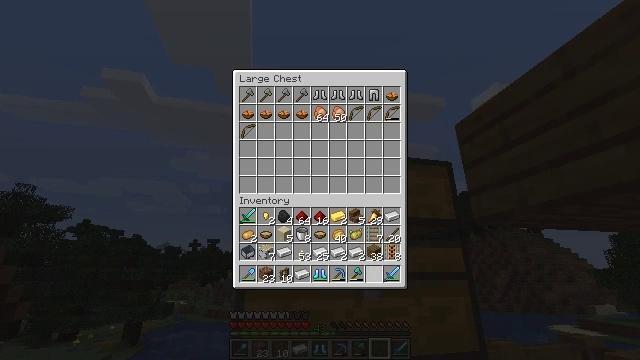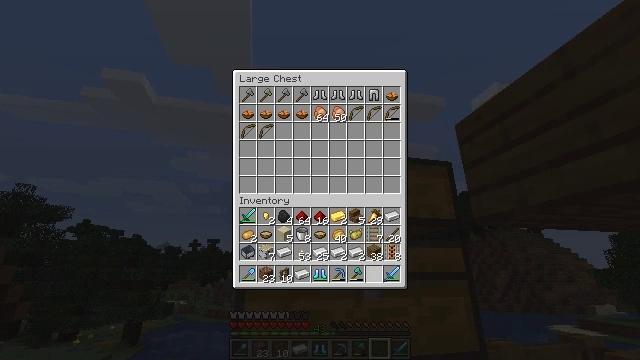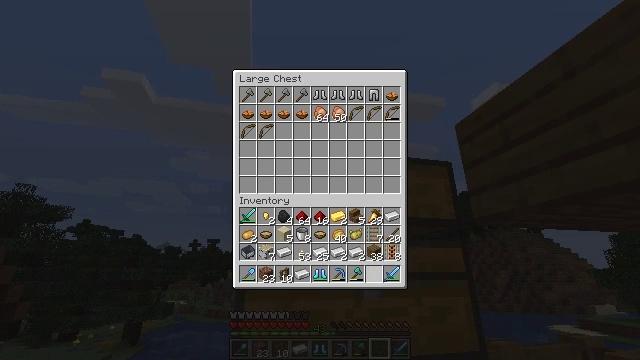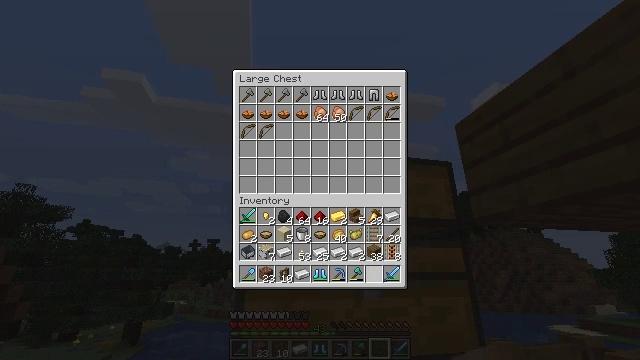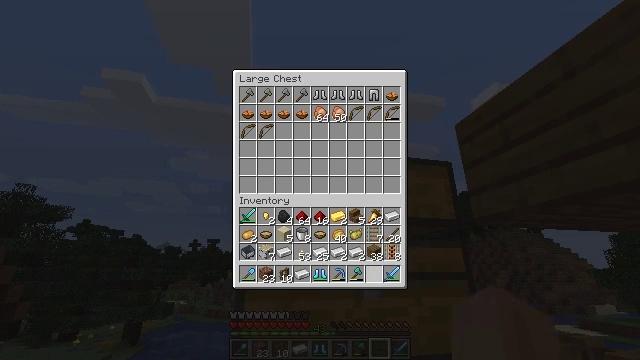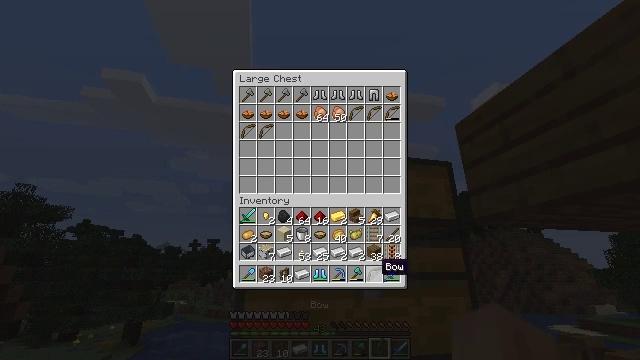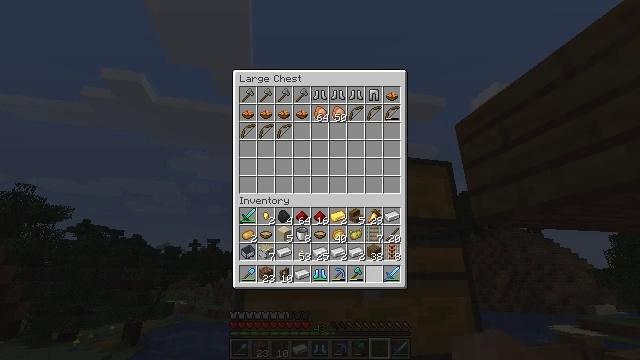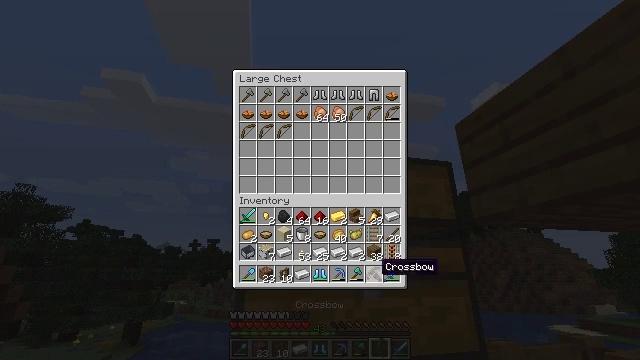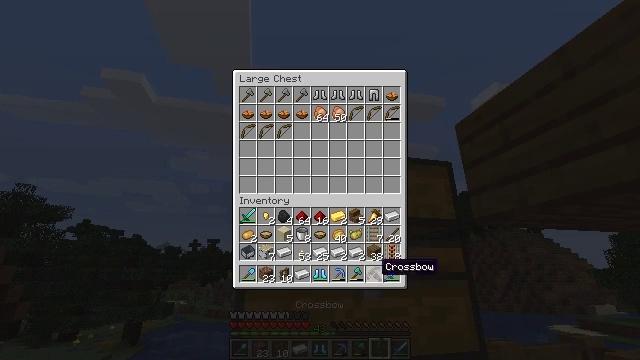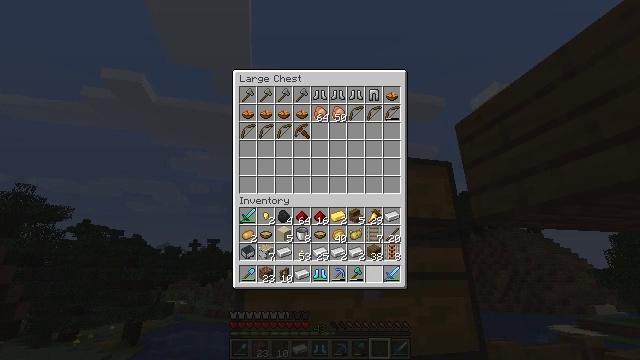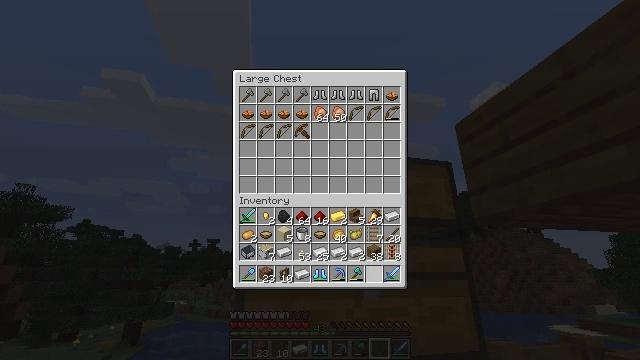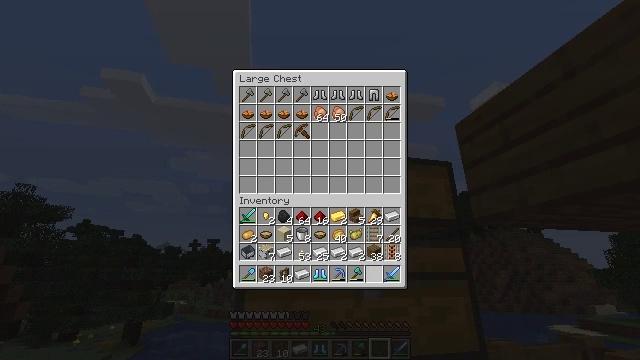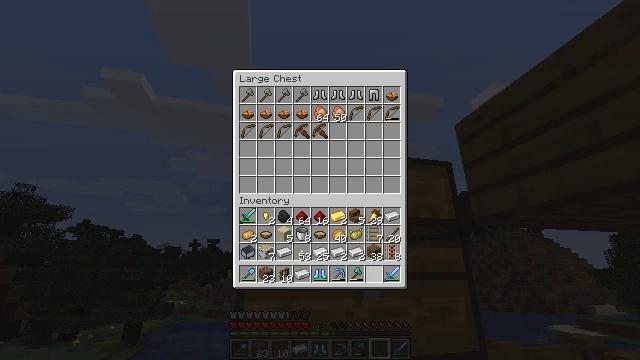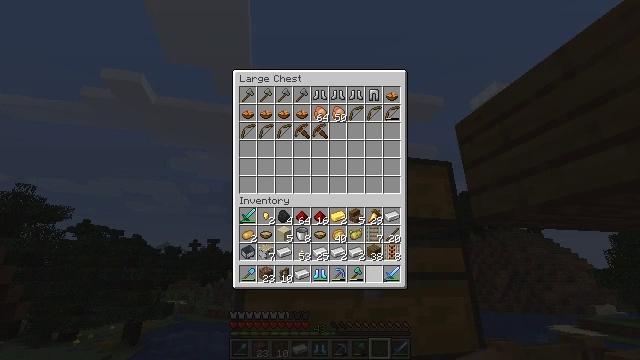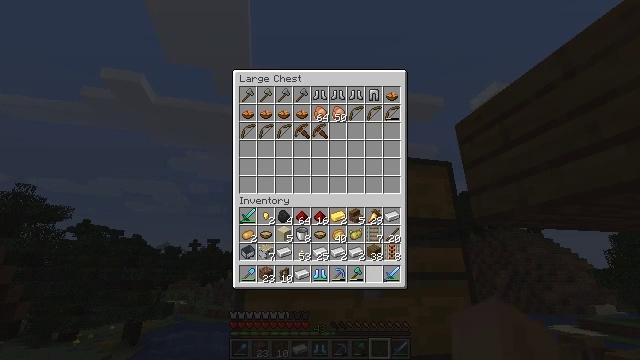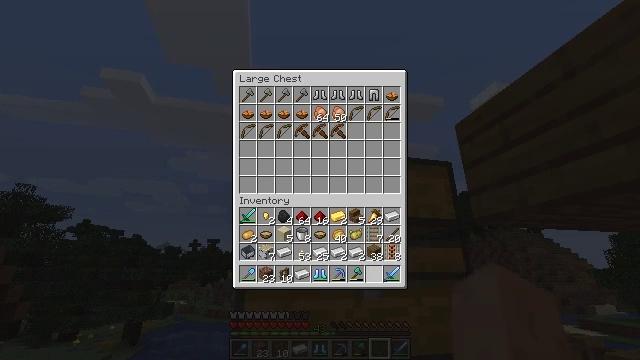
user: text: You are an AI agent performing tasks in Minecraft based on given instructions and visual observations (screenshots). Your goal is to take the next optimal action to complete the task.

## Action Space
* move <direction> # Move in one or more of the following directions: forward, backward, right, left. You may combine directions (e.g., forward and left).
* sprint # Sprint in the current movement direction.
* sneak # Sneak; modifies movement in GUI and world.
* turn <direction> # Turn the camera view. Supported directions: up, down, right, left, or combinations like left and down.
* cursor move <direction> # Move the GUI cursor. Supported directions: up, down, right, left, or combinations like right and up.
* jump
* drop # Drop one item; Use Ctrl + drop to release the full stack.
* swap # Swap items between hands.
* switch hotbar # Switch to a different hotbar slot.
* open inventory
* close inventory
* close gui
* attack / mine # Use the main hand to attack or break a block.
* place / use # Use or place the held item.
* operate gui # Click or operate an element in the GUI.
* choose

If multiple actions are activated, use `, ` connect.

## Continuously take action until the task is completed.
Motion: motion action
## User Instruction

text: Break the spruce fence to collect it.
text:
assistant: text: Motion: sneak
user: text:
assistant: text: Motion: sneak, operate gui
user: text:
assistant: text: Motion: sneak, operate gui
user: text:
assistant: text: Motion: sneak, operate gui
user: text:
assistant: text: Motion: sneak
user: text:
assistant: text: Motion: sneak, operate gui
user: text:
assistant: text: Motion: sneak, operate gui
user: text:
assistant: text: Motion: sneak
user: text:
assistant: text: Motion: sneak, operate gui
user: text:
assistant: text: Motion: sneak, operate gui
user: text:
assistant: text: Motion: sneak
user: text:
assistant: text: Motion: sneak, operate gui
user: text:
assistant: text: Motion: sneak, operate gui
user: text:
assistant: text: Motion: sneak, operate gui
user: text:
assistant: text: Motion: sneak
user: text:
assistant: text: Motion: sneak, operate gui
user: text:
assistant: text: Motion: sneak, operate gui
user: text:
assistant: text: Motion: sneak
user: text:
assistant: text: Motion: sneak
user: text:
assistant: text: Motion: sneak, operate gui
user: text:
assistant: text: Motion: sneak, operate gui
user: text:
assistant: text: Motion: sneak
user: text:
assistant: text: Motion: sneak, operate gui
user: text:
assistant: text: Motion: sneak, operate gui
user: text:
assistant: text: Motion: sneak
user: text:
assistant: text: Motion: sneak, operate gui
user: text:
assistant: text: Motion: sneak, operate gui
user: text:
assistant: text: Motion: sneak
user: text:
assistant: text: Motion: sneak, operate gui
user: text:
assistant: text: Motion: sneak, operate gui